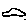
Label: car